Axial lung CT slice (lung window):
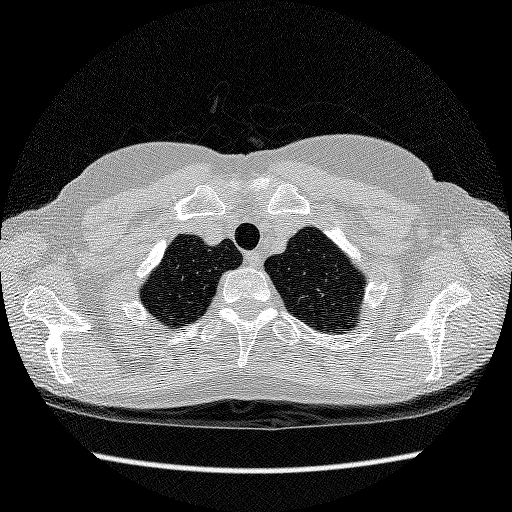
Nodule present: no